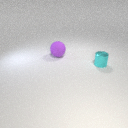
large purple rubber sphere to the left of small cyan metal cylinder